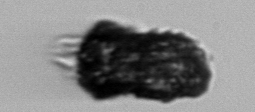
Label: Tintinnopsis